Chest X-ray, AP view. Patient: 30 years old, sex F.
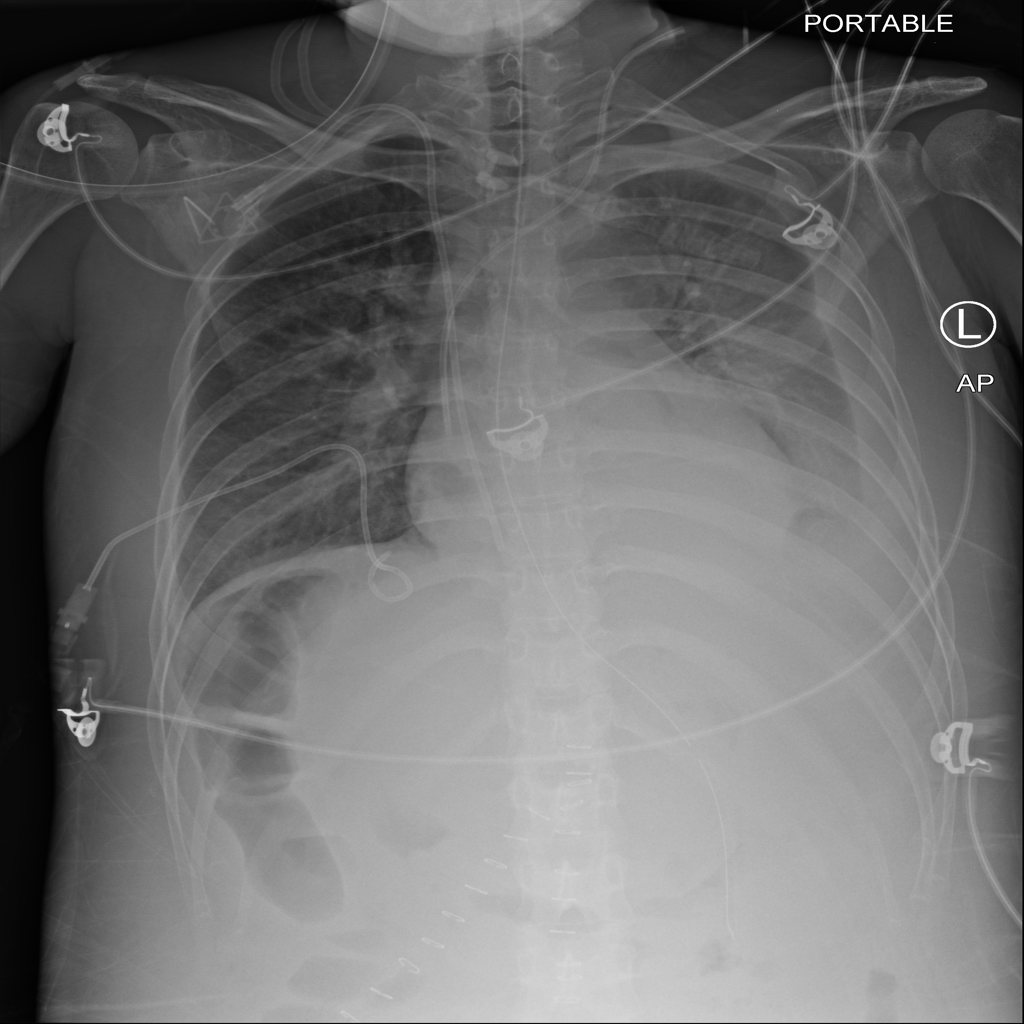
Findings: Effusion